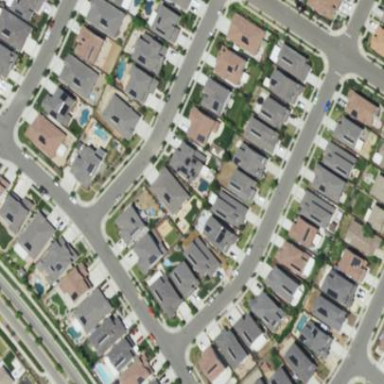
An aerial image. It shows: Residential area with detached houses.